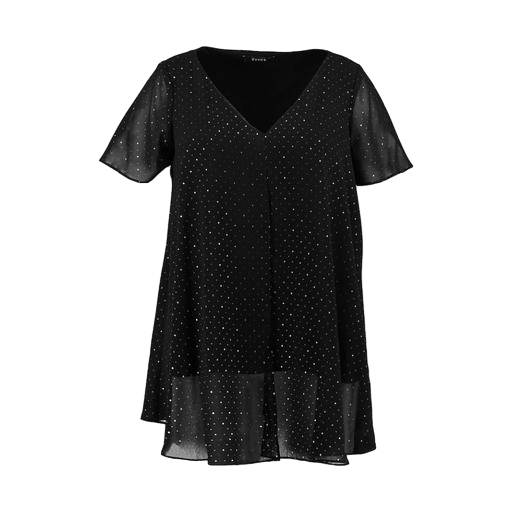
black plus size printed t-shirt only macy, black plus size high-low top only macy, black plus size sheer dotted top, white background